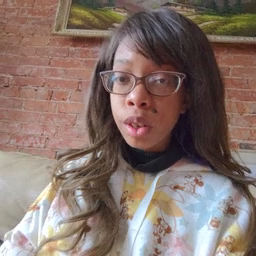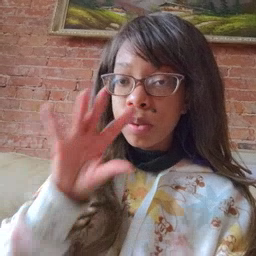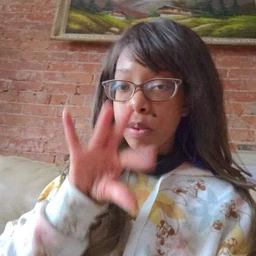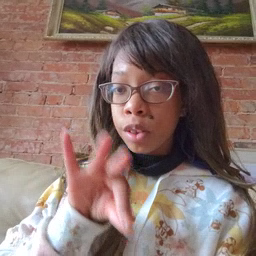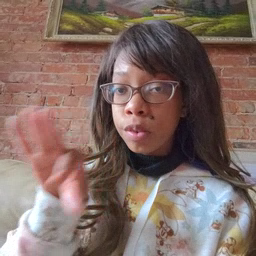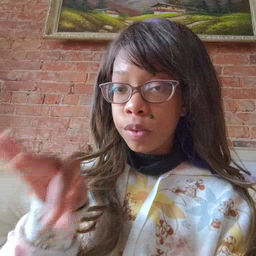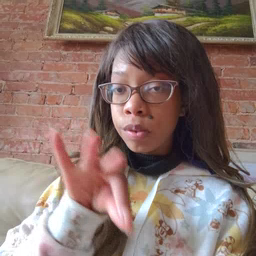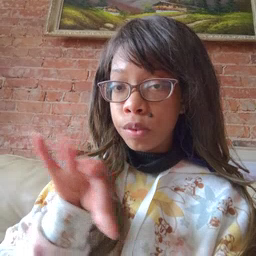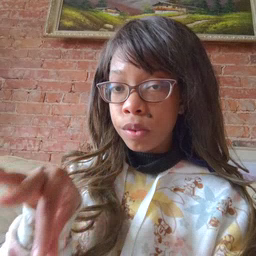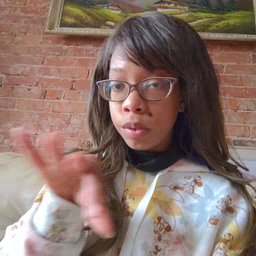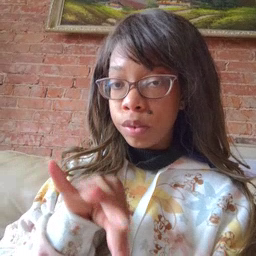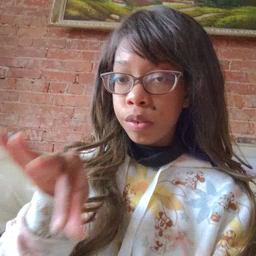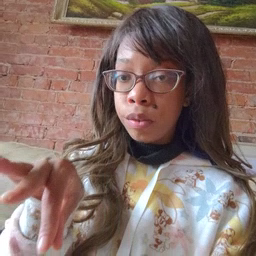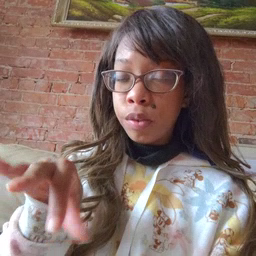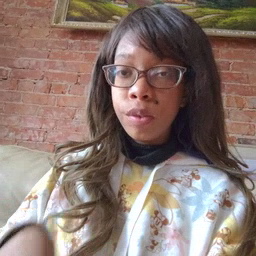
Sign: frenchfries